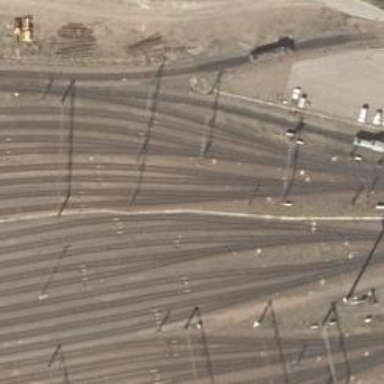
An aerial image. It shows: Railway signal.